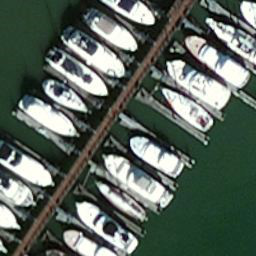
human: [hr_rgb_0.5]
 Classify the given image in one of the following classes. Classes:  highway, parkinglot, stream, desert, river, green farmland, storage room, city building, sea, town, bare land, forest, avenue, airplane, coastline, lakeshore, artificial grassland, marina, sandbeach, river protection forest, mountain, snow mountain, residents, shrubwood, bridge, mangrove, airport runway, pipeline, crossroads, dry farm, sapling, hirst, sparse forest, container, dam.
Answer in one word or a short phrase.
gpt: marina